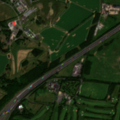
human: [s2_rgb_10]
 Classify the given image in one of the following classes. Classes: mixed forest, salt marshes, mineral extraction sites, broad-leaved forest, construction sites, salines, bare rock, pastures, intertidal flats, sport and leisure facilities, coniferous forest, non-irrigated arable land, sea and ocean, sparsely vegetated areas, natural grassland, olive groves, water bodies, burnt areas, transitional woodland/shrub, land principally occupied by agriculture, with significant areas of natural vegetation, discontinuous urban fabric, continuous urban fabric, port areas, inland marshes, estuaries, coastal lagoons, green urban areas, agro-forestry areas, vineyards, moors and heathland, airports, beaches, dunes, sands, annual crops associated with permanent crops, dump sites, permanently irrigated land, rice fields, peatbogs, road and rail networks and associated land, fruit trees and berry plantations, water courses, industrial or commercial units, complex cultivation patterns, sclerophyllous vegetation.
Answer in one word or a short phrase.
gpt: industrial or commercial units, road and rail networks and associated land, construction sites, sport and leisure facilities, non-irrigated arable land, pastures